Aerial crown-view tile of a tropical tree (Barro Colorado Island, Panama), acquired 20250414:
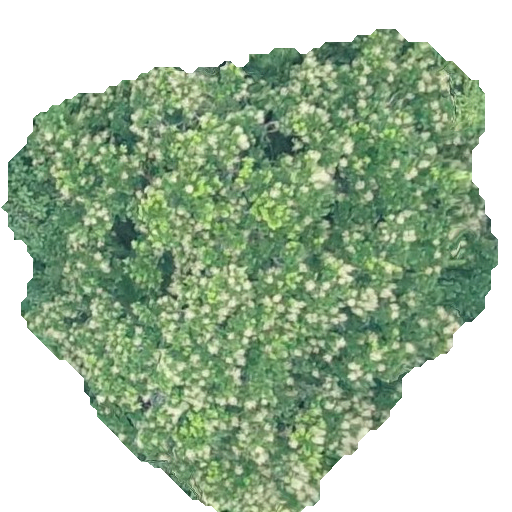
Species: Anacardium excelsum
GBIF accepted scientific name: Anacardium excelsum
Crown area: 251.237 m²